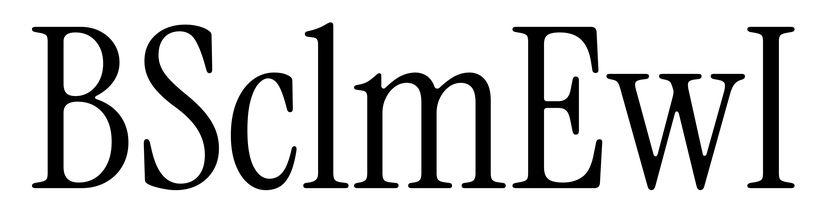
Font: InstrumentSerif-Regular